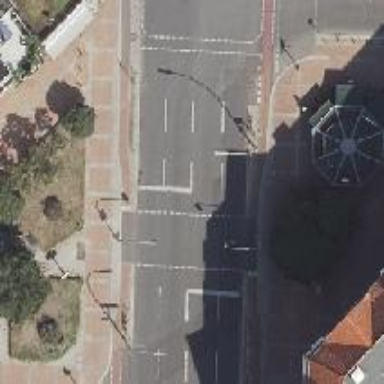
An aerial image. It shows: Road crossing with traffic signals.